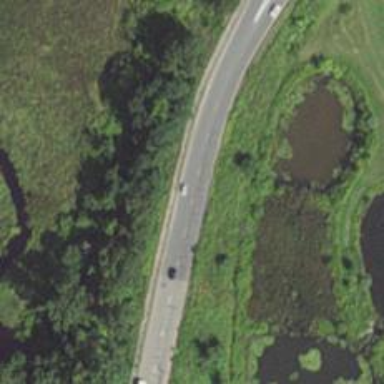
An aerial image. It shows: Primary highway with asphalt surface. The junction is circular.